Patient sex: M
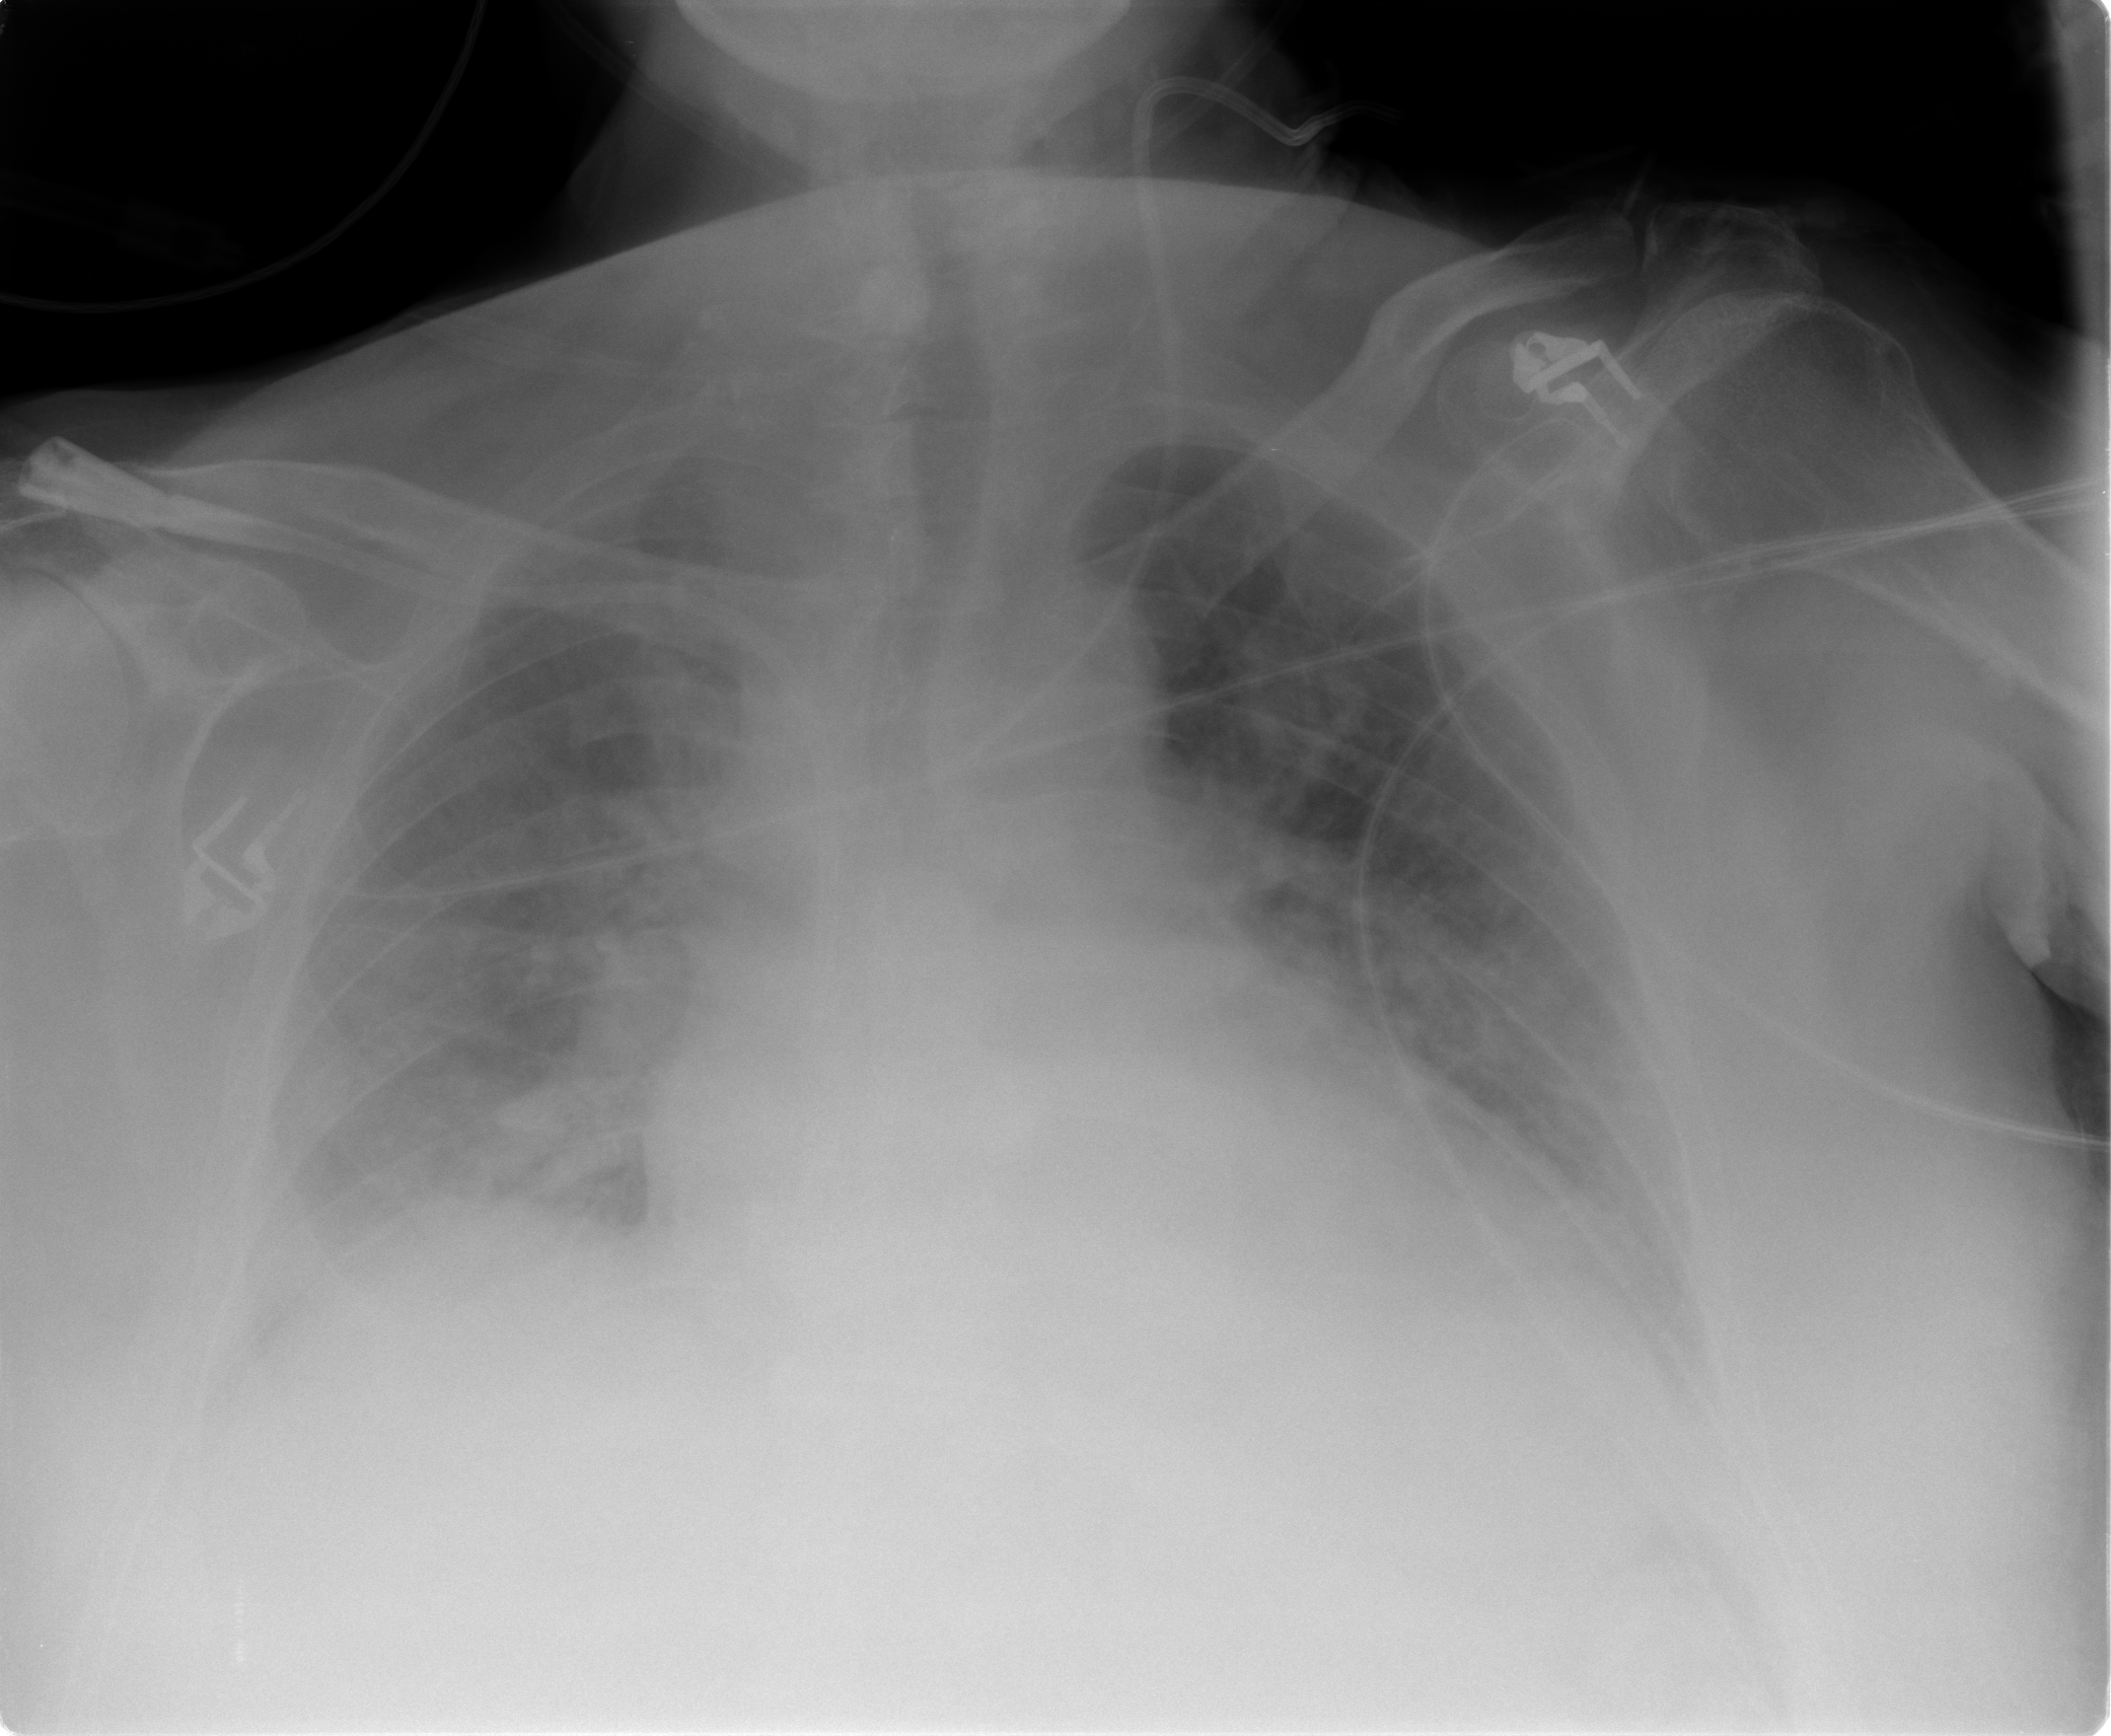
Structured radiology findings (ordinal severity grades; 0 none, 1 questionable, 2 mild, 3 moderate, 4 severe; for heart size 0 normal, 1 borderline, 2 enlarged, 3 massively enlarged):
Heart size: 2
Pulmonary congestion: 3
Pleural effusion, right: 2
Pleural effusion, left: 2
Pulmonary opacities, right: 3
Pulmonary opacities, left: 2
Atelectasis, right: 3
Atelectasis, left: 2